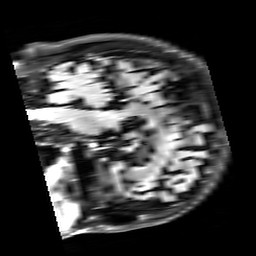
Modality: FLAIR
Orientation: sagittal
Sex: female
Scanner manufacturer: siemens
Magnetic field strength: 3 T
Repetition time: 10 s
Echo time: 0.09 s